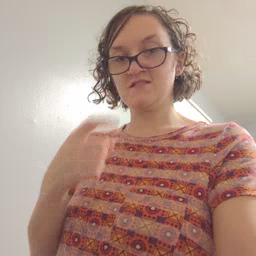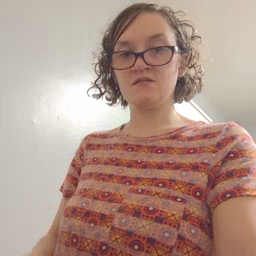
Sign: many